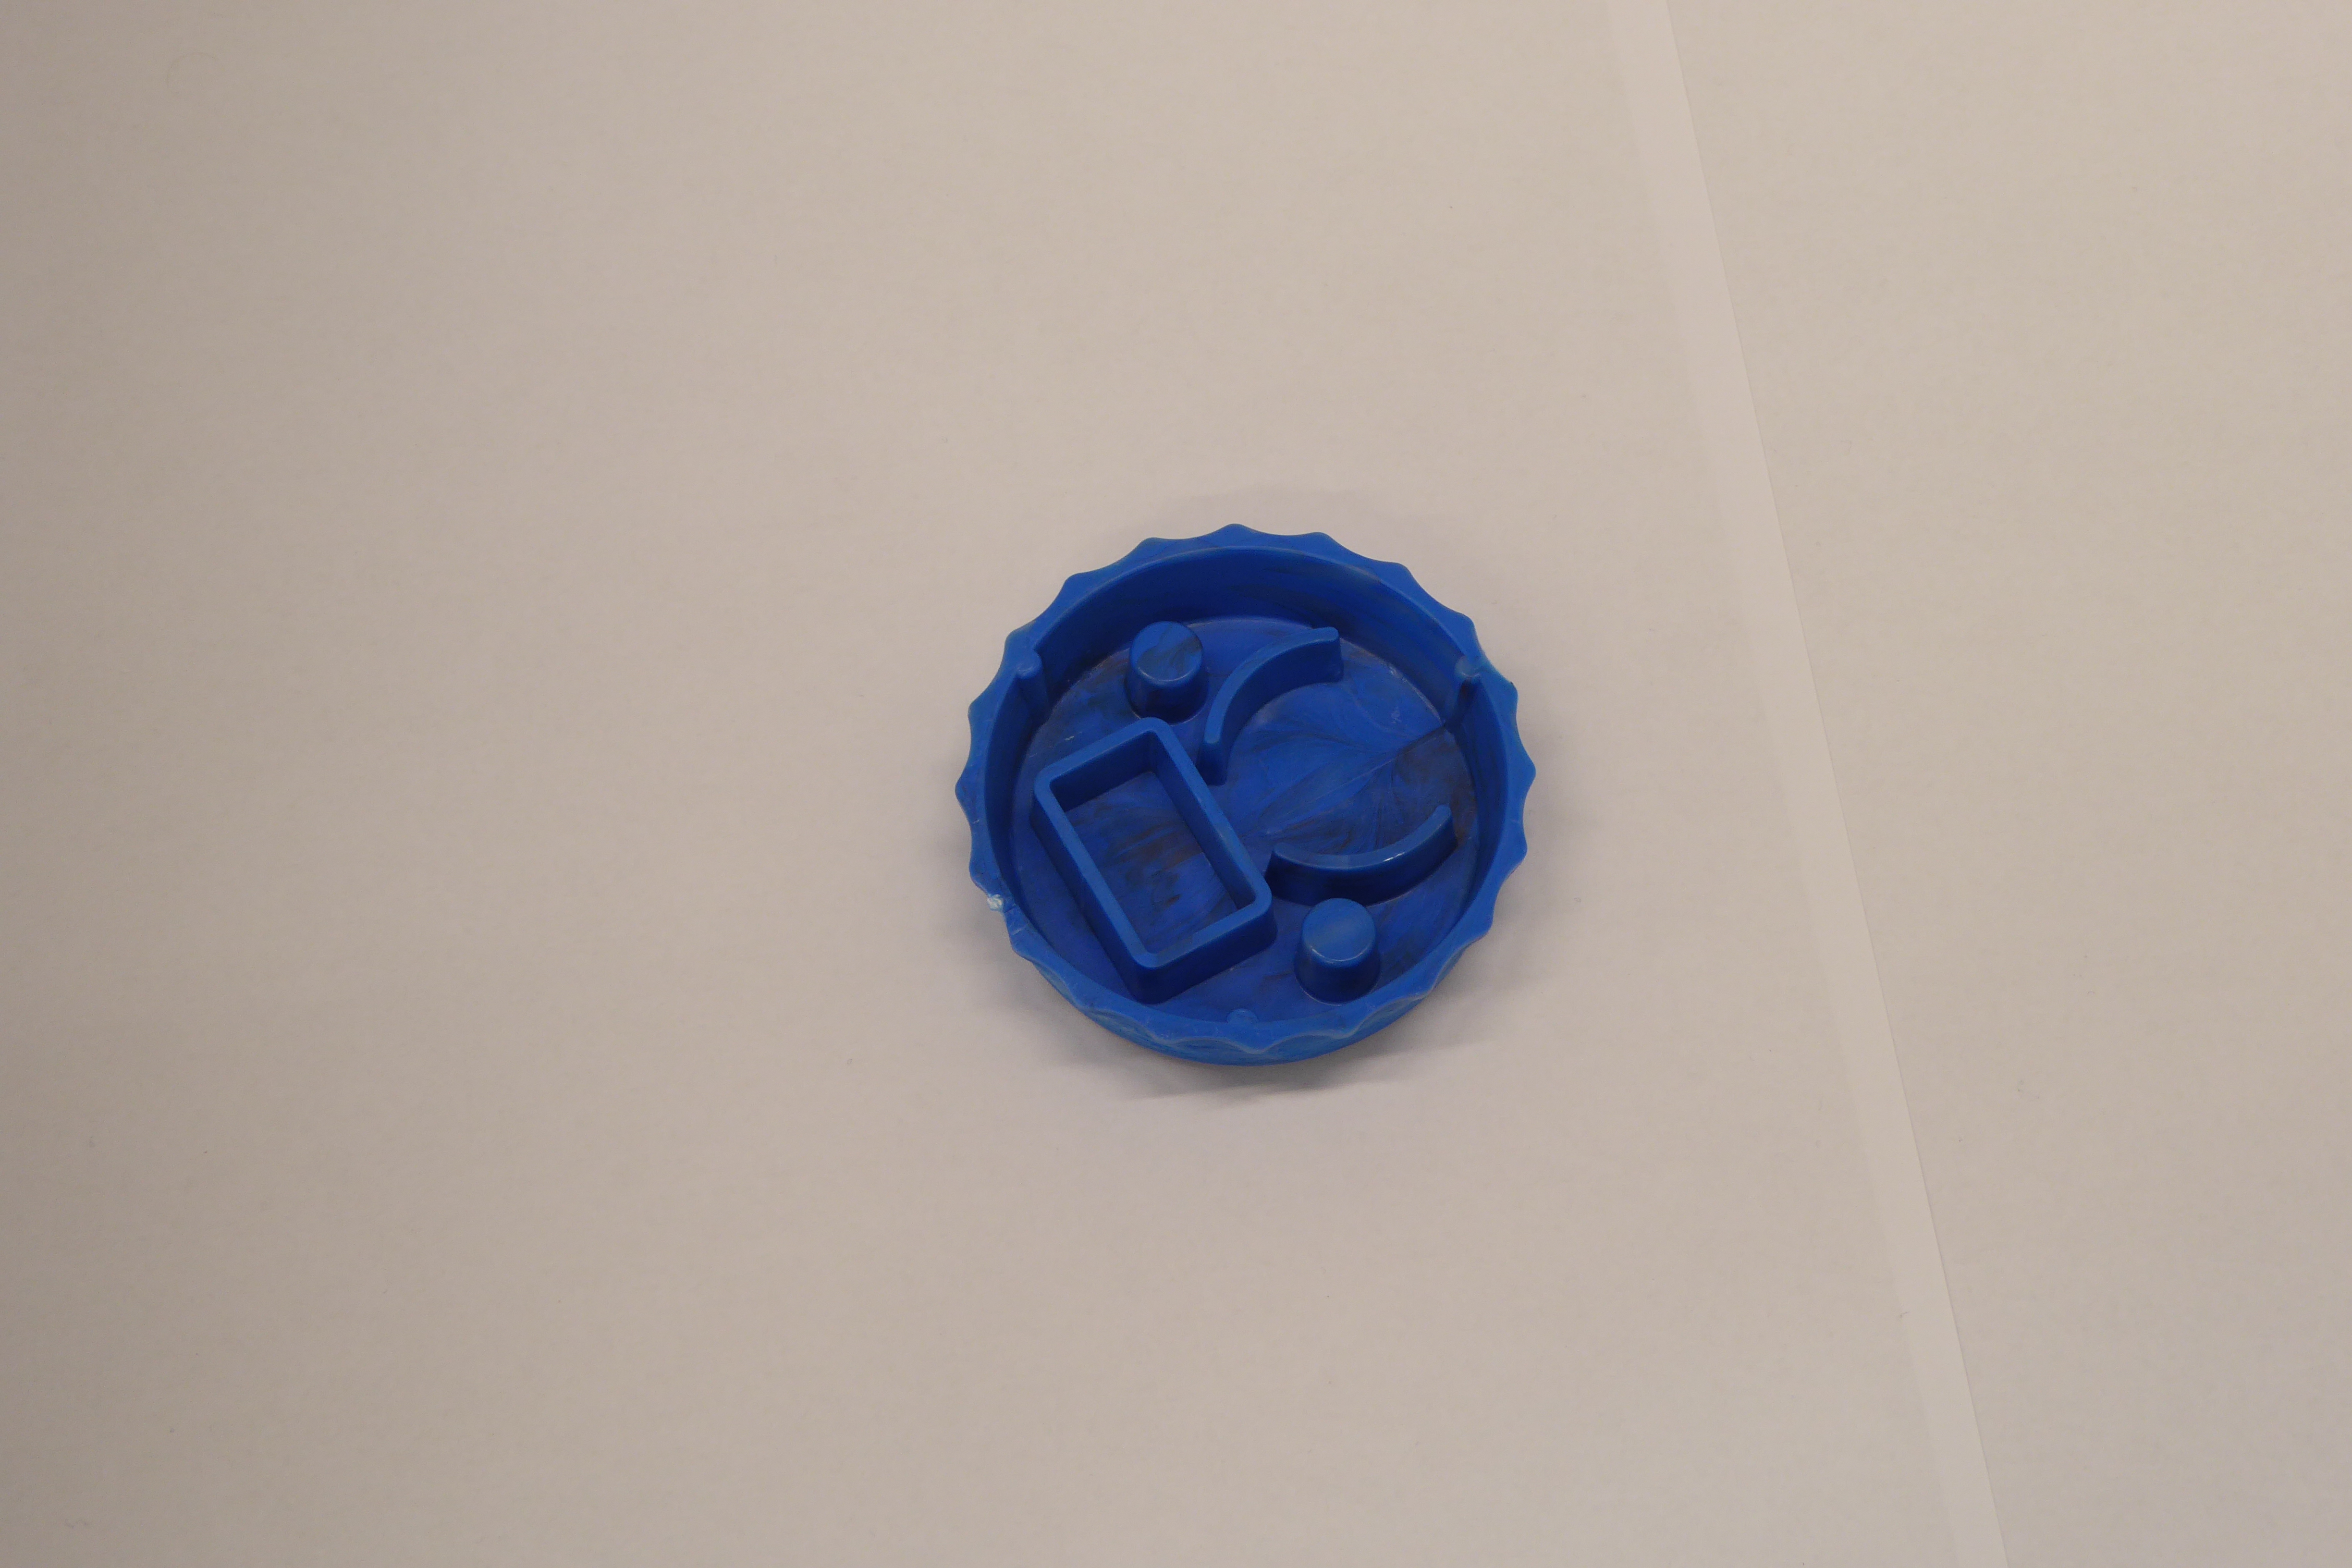
Label: Bottle Opener - Cover